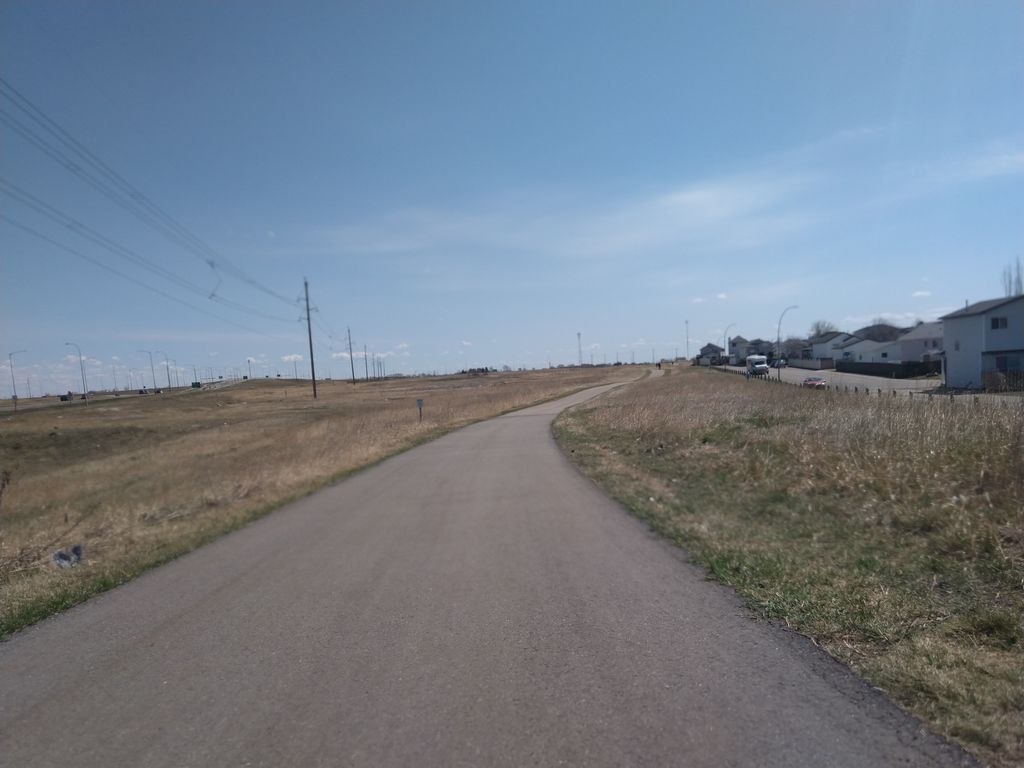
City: calgary